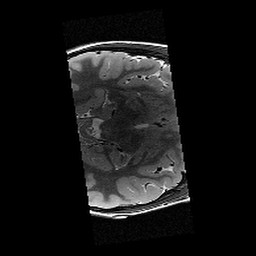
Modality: T2w
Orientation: axial
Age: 10
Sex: male
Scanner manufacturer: siemens
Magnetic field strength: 3 T
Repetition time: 9.23 s
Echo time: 0.067 s